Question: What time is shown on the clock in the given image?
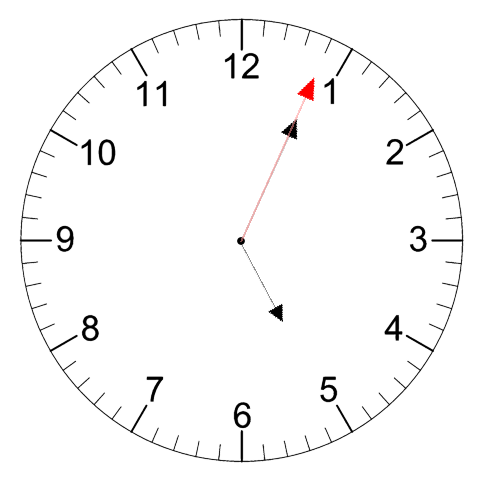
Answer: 05:04:04